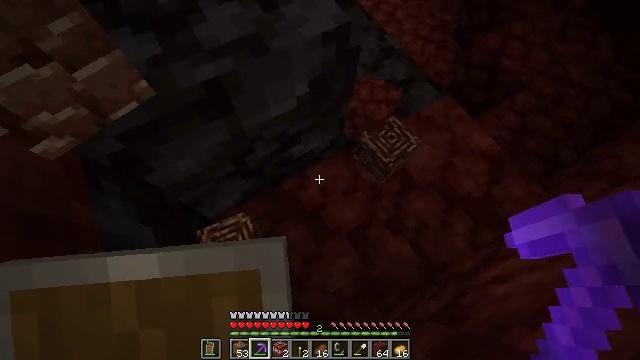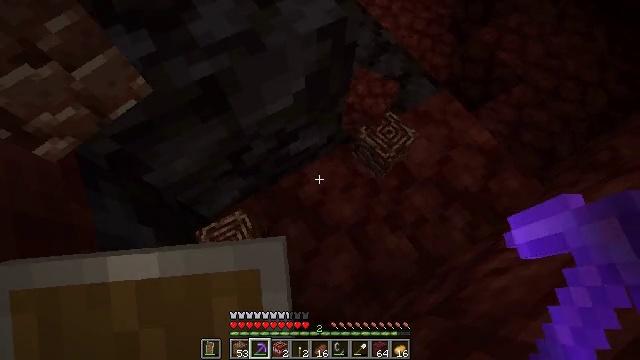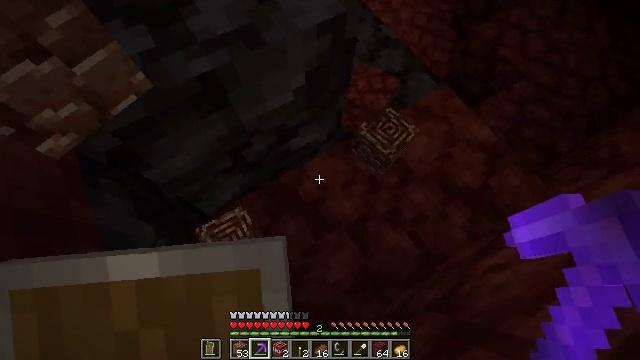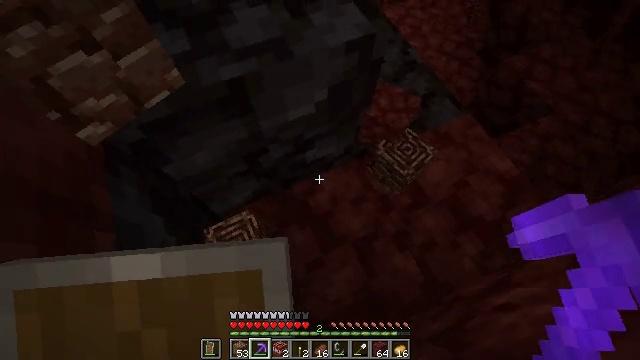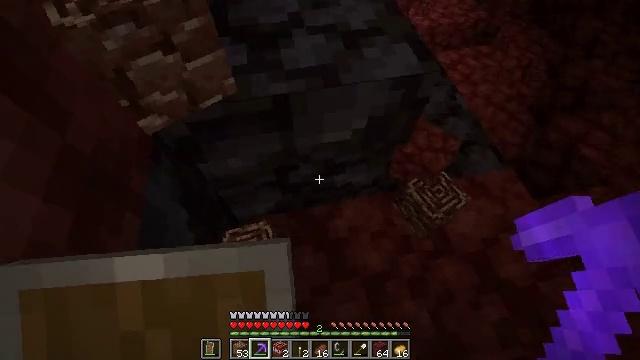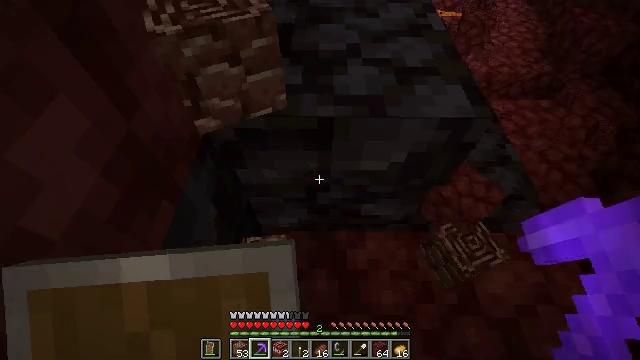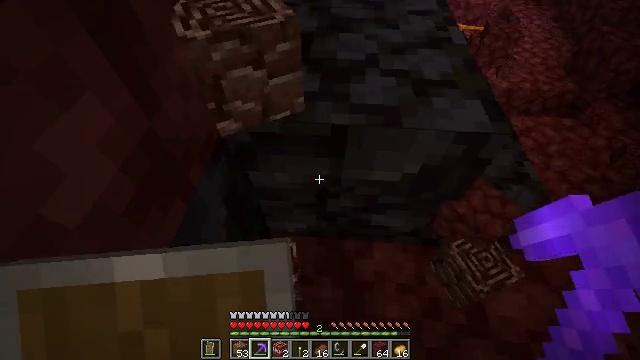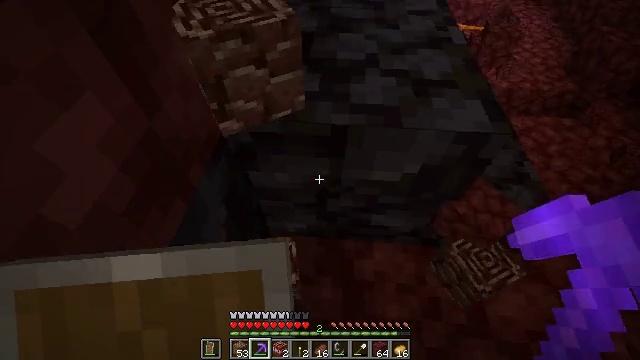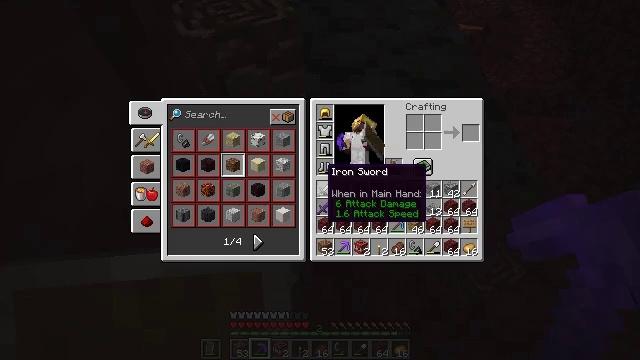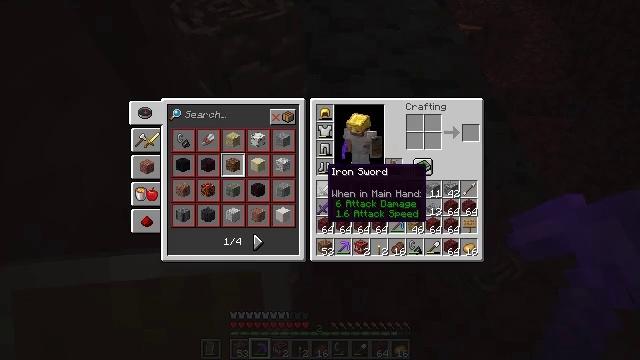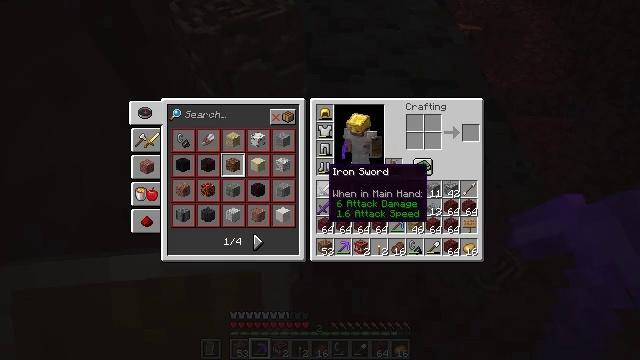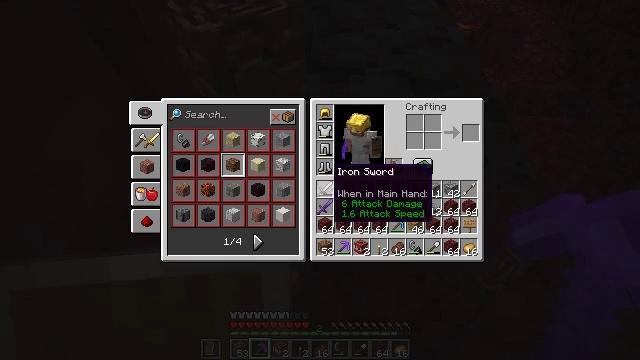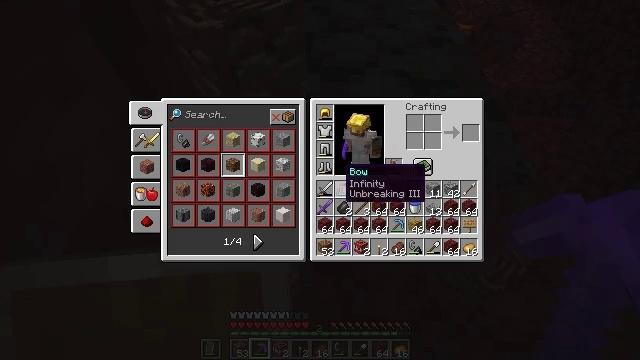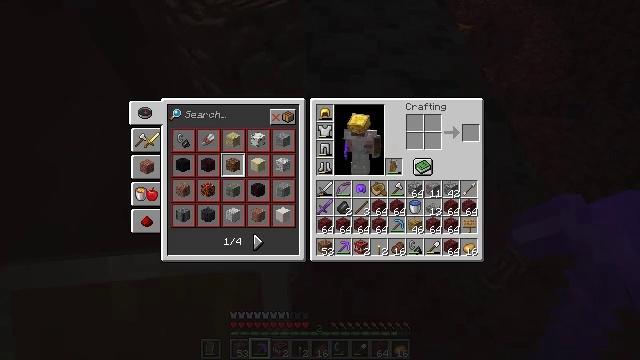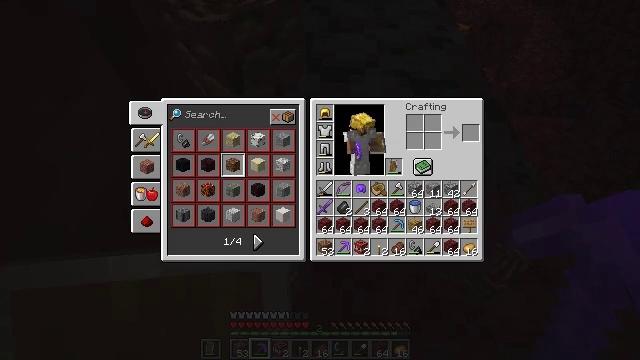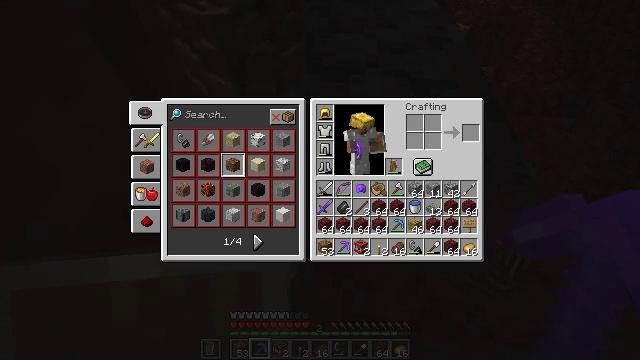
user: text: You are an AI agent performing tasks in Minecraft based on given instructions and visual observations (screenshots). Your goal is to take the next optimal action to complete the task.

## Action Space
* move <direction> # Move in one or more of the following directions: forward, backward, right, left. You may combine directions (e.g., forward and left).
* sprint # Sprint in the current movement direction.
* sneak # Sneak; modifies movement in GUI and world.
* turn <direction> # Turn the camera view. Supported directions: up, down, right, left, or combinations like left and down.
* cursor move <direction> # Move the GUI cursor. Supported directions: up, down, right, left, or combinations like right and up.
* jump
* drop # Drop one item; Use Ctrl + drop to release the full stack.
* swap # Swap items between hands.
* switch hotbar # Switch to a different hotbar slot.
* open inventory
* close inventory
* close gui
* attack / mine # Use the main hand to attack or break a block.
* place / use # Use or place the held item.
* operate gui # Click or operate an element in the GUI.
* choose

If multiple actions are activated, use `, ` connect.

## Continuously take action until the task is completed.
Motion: motion action
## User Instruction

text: Remove a netherrack from the inventory.
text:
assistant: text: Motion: turn right
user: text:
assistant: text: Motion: no_op
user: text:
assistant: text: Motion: turn left and up
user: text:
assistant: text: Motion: turn left and up
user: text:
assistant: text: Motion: turn left and up
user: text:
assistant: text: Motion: turn left and up
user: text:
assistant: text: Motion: no_op
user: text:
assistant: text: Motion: open inventory
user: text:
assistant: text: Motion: open inventory
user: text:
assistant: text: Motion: open inventory
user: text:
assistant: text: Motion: no_op
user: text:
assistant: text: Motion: turn right
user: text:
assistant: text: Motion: turn right and up
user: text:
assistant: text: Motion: turn right and up
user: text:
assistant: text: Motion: turn right and up
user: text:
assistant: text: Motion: no_op
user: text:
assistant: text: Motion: no_op
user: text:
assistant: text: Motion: no_op
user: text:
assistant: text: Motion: no_op
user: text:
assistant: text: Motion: no_op
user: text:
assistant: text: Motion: no_op
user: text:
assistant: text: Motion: no_op
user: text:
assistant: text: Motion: no_op
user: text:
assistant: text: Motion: no_op
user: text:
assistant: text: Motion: no_op
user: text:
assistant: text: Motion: no_op
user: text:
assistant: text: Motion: no_op
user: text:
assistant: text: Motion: no_op
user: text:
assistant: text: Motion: no_op
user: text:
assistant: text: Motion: turn down